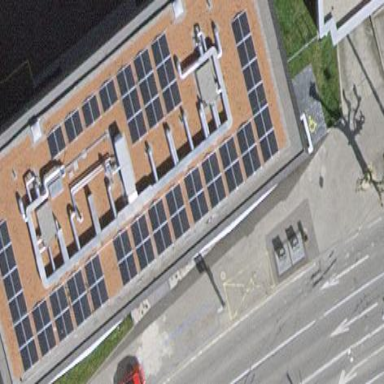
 consisting of solar photovoltaic panels."